Question: I have a 'TreeView' with a 'ImageList' populated in run time. This 'TreeView' has only a root node and everything else is a direct child of that root node.
## I have 2 problems:
1) My root node have a image, and I don't want.
'''
//I tried to put -1, because this property has a default 0 (non-nullable int)
this.Nodes[0].ImageIndex = -1;
//But nothing happened.
'''
2) The selected node always change the image to the index 0, it shouldn't
'''
//Again, changing to -1 did nothing.
this.SelectedImageIndex = -1;
'''
Example:

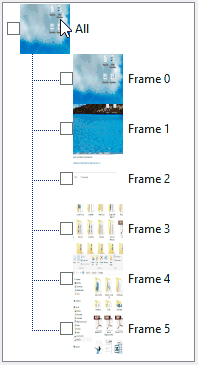
Answer: Get a blank .ico file (You can use this one :<URL> and add it to your image list. Set the image to the index of the blank.ico. The end result should will be a list view node without an icon. Here is an example of what it looks like: